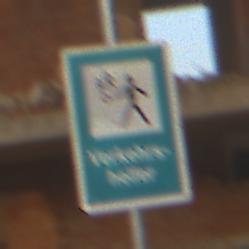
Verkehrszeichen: Verkehrshelfer
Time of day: SunriseSunset
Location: Roofed (Suburban)
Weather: Clear
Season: NotSpecified
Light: Natural